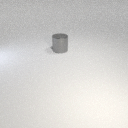
large gray metal cylinder